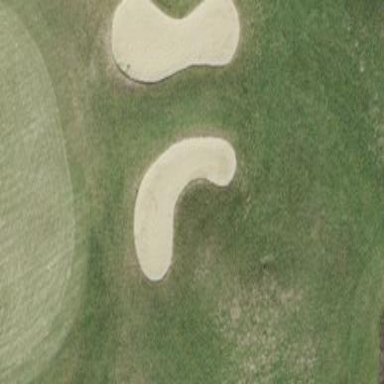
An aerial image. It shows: Golf bunker filled with sandy terrain.